Question: I want to move x axis at the top for range bar chart in kendo chart for angular 2
<URL>

I am using <URL>
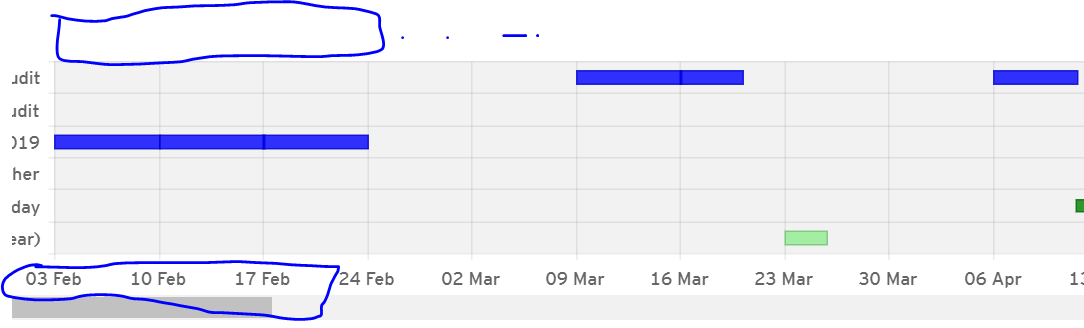
Answer: Add '<kendo-chart-category-axis-item-labels>' inside the '<kendo-chart-category-axis-item>'. Then set the position to 'end'. The position parameter value must be of type 'AxisLabelsPosition'. So import it from the '@progress/kendo-angular-charts' package.
'''
<kendo-chart-category-axis-item-labels [rotation]="-60" [position]="position"></kendo-chart-category-axis-item-labels>
public position: AxisLabelsPosition = "end";
'''
Also the label rotation will be affected by setting the position. To get the correct rotation of labels, remove '[labels]="{ rotation: 'auto' }' from 'kendo-chart-category-axis-item' and set '[rotation]' inside the 'kendo-chart-category-axis-item-labels'.
<URL>.